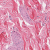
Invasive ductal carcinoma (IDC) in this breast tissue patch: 0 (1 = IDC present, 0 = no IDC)